Brain MRI, t2w sequence, axial 2D slice.
Patient: age 39, sex M, weight 95 kg, height 1.95 m
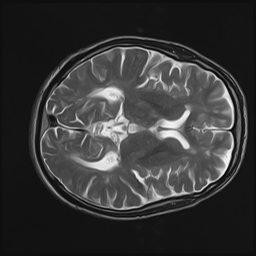